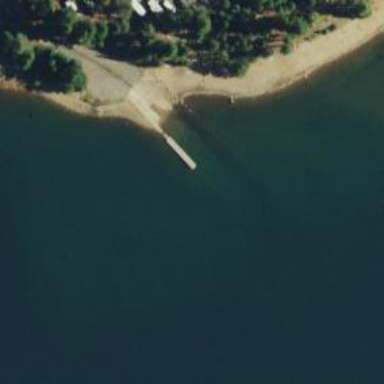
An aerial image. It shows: Slipway on leisure land.